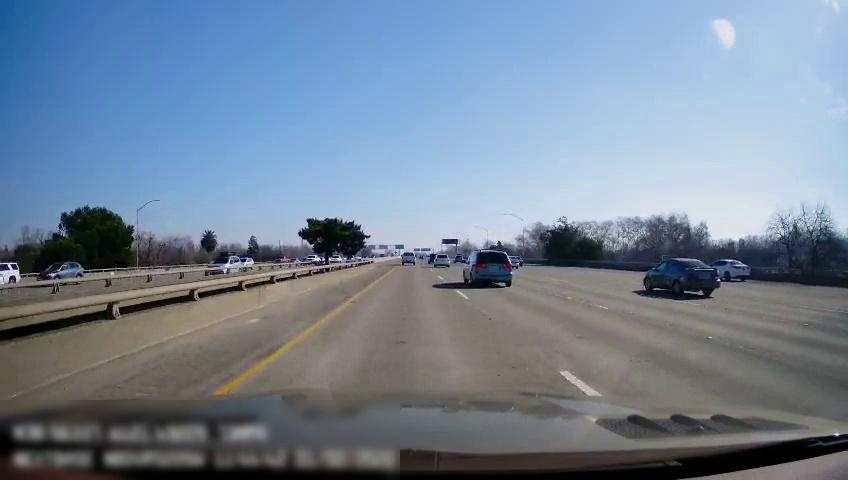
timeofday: Day
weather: Sunny
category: Drivable Space
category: Vehicles | SUV
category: Vehicles | SUV
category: Vehicles | Car
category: Vehicles | SUV
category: Vehicles | Truck
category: Vehicles | SUV
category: Vehicles | Car
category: Vehicles | Truck
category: Drivable Space
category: Vehicles | Truck
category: Vehicles | Car
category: Vehicles | Car
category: Vehicles | Van
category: Vehicles | Car
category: Vehicles | Truck
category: Vehicles | SUV
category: Lanes | Current Lane
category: Lanes | Current Lane
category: Lanes | Alternate Lane
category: Lanes | Alternate Lane
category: Lanes | Alternate Lane
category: Traffic | Signs
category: Traffic | Signs
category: Traffic | Signs